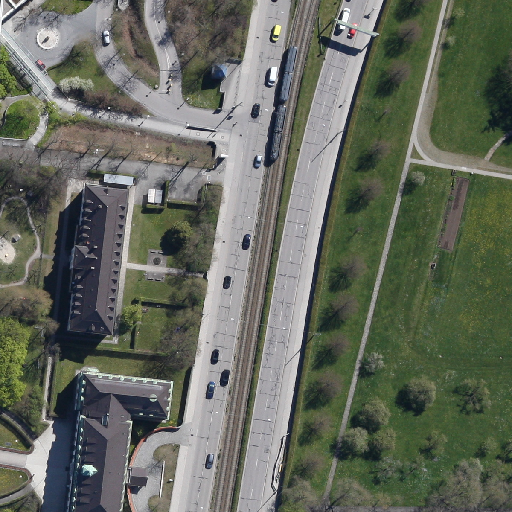
Referring expression: building along the road